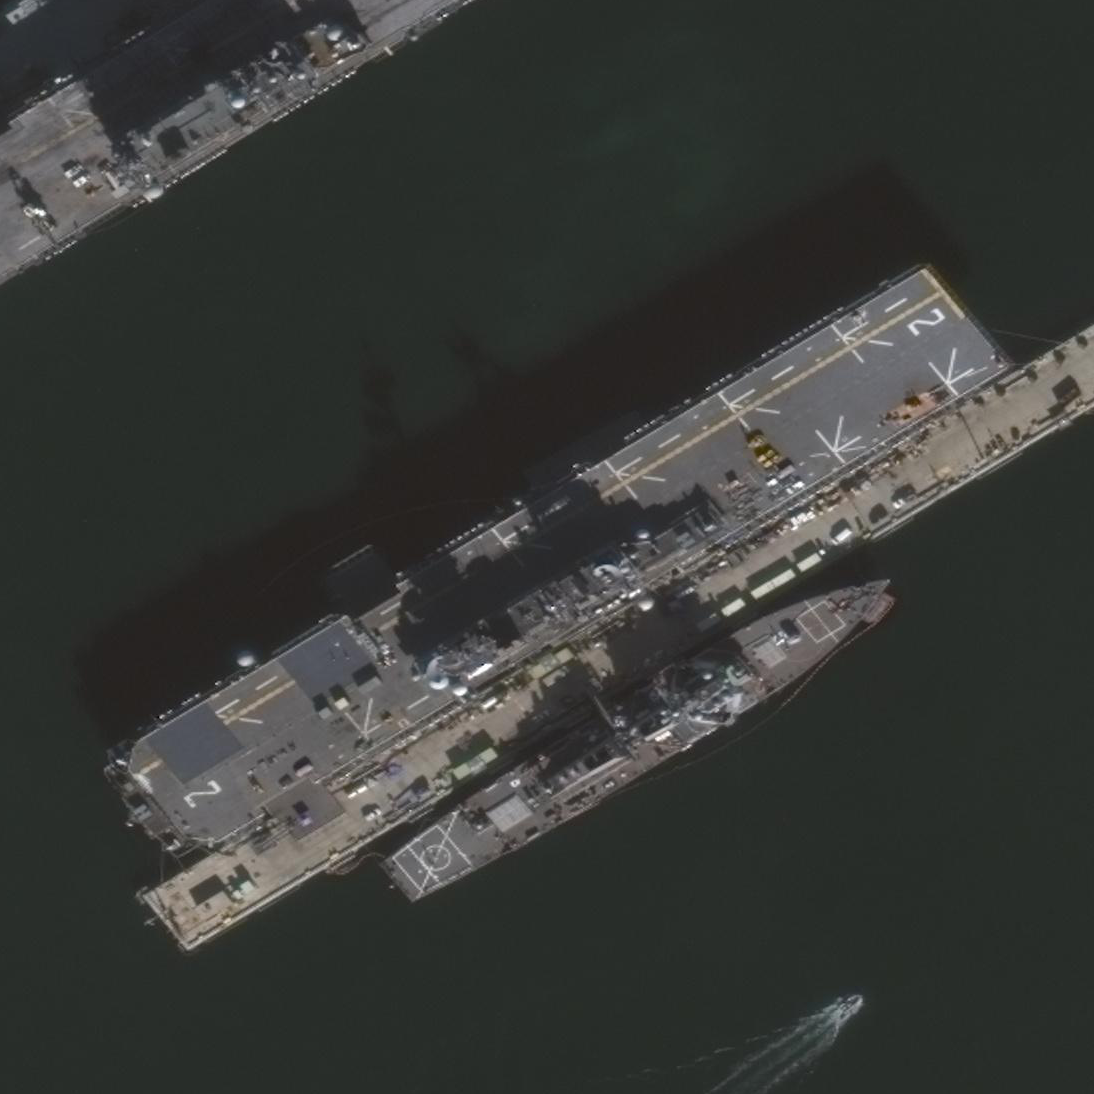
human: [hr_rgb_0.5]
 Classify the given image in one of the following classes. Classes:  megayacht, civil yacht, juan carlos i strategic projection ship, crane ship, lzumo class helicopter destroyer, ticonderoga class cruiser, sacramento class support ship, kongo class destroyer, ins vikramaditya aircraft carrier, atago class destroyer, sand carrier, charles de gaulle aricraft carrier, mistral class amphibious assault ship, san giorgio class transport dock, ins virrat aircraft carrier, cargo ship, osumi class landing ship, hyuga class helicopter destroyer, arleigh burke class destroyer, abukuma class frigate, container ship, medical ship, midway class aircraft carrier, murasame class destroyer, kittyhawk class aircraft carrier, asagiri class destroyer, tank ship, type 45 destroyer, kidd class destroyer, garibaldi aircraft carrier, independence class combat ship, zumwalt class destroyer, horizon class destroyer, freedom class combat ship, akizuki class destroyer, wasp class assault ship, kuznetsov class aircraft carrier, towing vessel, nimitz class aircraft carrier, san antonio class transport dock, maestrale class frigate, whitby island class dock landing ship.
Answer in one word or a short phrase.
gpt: Wasp class assault ship